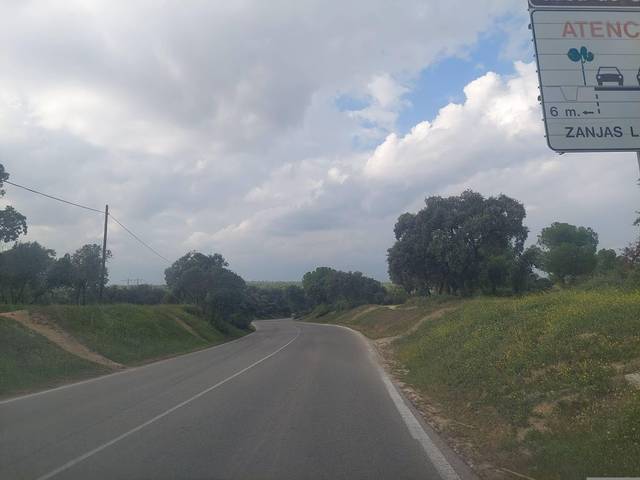
Region: Spain
Coordinates: 40.404, -3.761